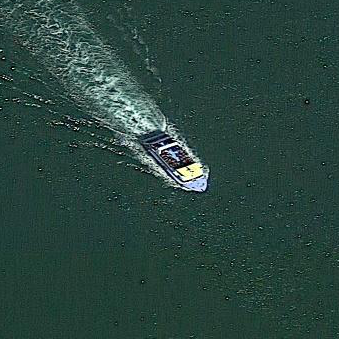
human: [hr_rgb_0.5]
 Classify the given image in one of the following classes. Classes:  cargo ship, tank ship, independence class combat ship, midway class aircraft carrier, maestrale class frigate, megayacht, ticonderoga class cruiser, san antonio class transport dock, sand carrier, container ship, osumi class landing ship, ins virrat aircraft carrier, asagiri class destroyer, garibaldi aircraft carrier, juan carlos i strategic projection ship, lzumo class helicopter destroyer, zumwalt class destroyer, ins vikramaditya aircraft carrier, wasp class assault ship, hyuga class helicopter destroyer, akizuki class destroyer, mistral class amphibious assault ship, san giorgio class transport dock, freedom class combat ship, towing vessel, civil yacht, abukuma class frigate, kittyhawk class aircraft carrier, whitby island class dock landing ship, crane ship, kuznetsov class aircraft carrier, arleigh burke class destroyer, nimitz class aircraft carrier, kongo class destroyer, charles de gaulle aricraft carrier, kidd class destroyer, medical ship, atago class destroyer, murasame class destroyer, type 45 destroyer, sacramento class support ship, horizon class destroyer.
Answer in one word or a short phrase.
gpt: Civil yacht